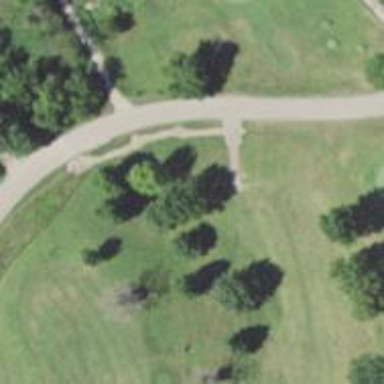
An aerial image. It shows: Path for both roads and golfers.